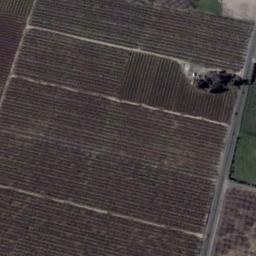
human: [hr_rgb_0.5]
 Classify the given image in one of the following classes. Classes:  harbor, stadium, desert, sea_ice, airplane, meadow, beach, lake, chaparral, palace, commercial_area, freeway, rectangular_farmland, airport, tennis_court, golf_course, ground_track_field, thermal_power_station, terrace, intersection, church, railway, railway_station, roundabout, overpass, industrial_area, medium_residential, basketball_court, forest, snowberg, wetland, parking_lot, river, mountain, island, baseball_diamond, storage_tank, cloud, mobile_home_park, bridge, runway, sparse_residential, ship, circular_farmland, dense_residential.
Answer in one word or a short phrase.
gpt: rectangular_farmland